Question: I have a slight problem where when the user plays my game for more than 20 minutes or so it begins to slow quite considerably. However I have been trying to work through the issues pretty hard as of late but still no luck. I have tried the leaks instrument and I now have that squared away, but I read at "bbum's weblog" about using the Allocations Instrument and taking heap shots. But i dont quite understand what i am looking at, could some one give me a hand with this?
My game involves users selecting words. I took a heap shot after each word was selected, but i am not too sure how exactly to read this. Is the heap Growth column what is currently running or is it was has been added to what is currenlly running?
And what is the # Persistent?
Also why is the # Persistent jump so much? Could that be my memory problem?

Thanks for all the help!
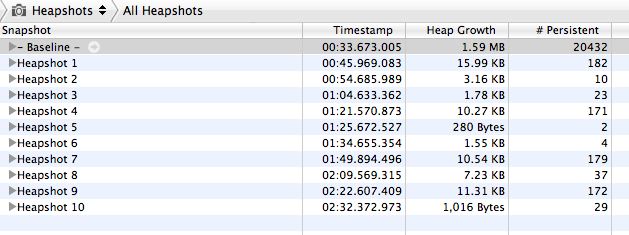
Answer: The heap growth column represents all of the allocations in that iteration that did not exist prior to that iteration but .
I.e. Heapshot 4 shows a 10.27KB permanent growth in the size of your heap.
If you were to take an additional Heapshot and any of the objects in any of the previous iterations were deallocated for whatever reason, the corresponding iteration's heapshot would decrease in size.
In this case, the heapshot data is not going to be terribly useful. Sure; you can dive in an d look at the various objects sticking around, but you don't have a consistent pattern across each iteration.
I <URL>.
> If it's slowing down, why not try CPU profiling instead? Unless you're
getting memory warnings, what makes you think it's a leak?
Tim's comment is correct in that you should be focusing on CPU usage. However, it is quite effective to assume that an app is slowing down because of increased algorithmic cost associated with a growing working set. I.e. if there are more objects in memory, and those objects are still in use, then it takes more time to muck with 'em.
That isn't the case here; your heap isn't growing significantly and, thus, it sounds like you have a pure algorithmic issue if your app is truly slowing down.